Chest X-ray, PA view. Patient: 55 years old, sex M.
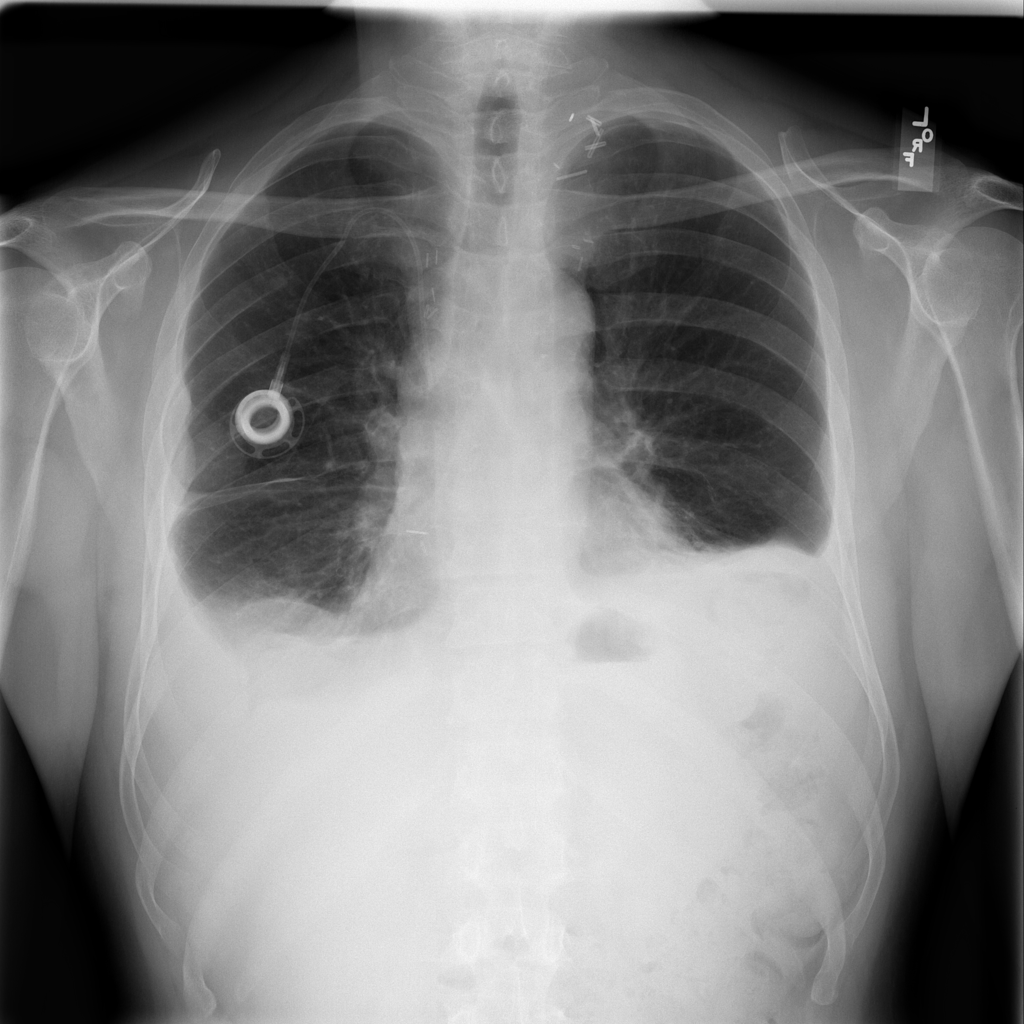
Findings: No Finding